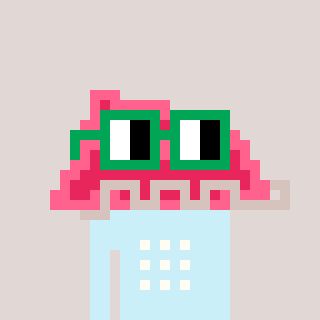
a pixel art character with square green glasses, a retainer-shaped head and a cold-colored body on a warm background